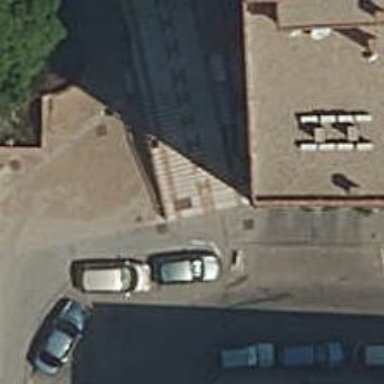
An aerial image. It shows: Set of steps made of paving stones.